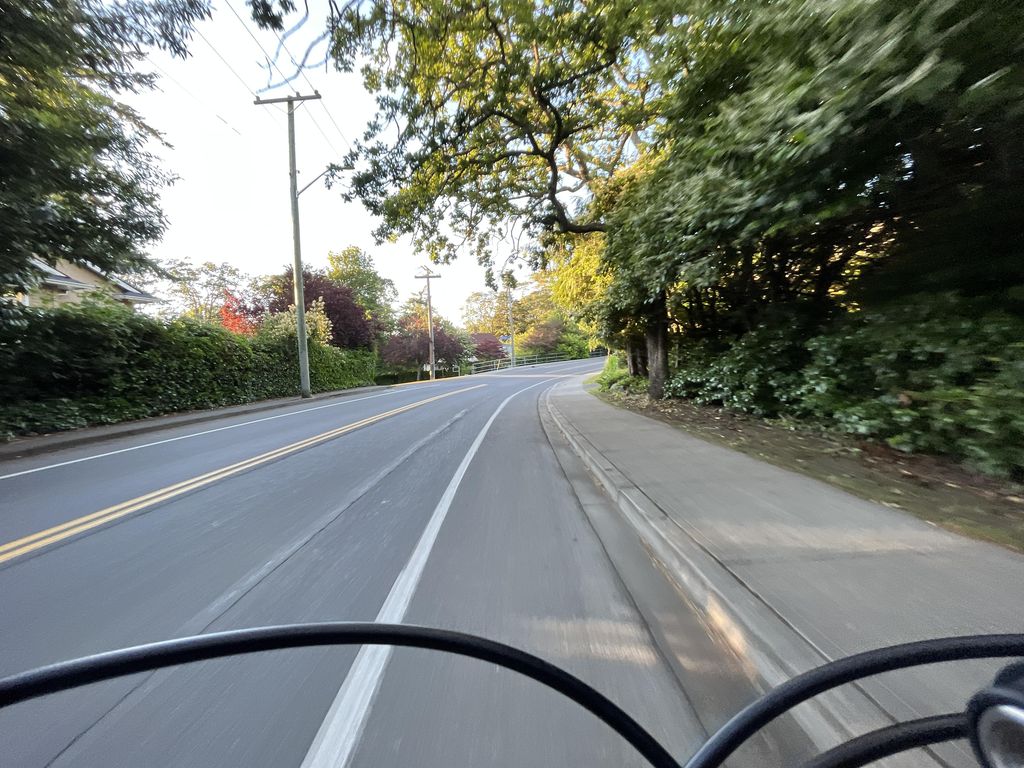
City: victoria